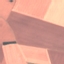
Land use / land cover: AnnualCrop